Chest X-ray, PA view. Patient: 8 years old, sex M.
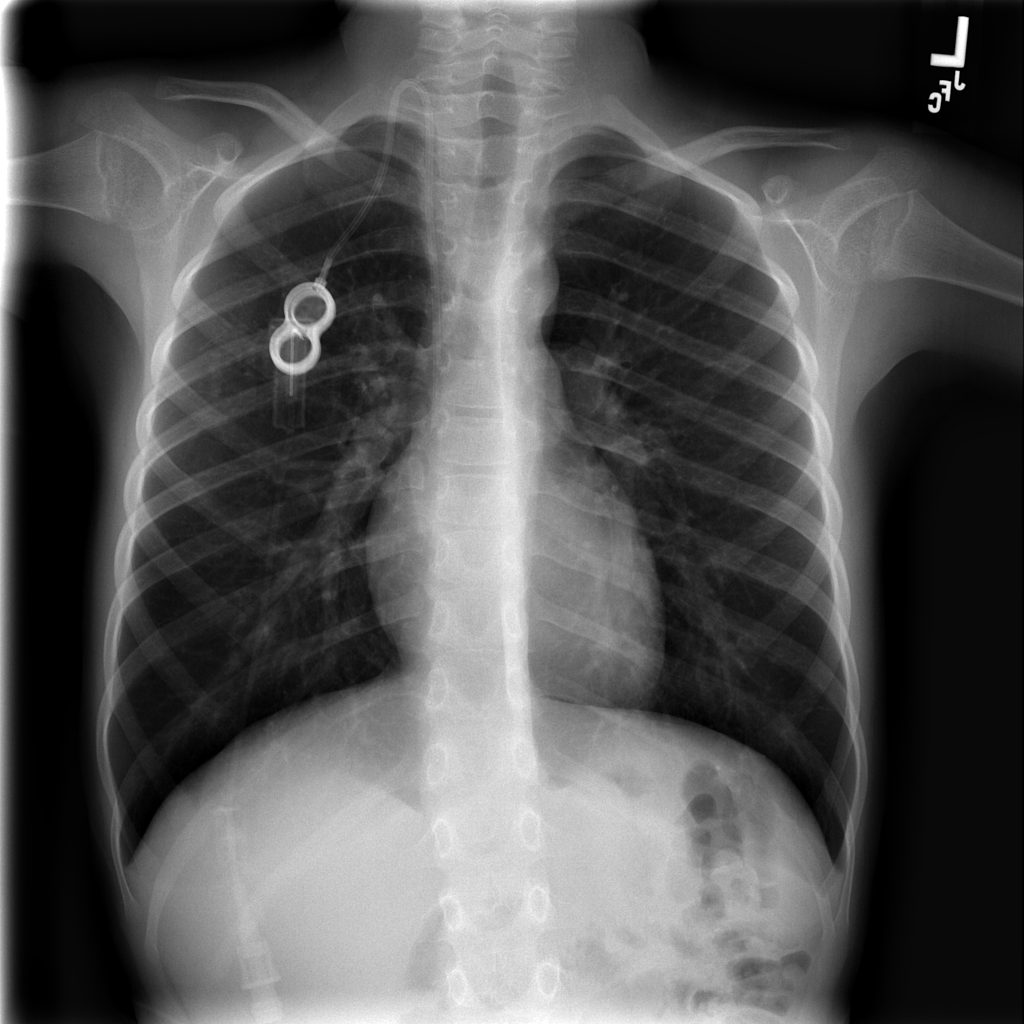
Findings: Infiltration